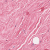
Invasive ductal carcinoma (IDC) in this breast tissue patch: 0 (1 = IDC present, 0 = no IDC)